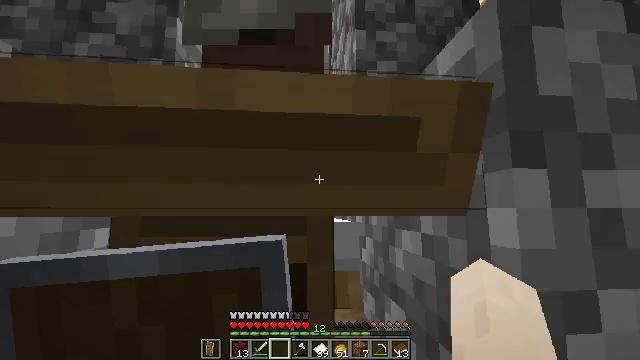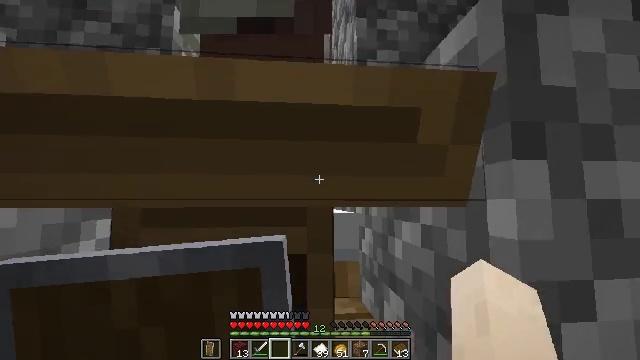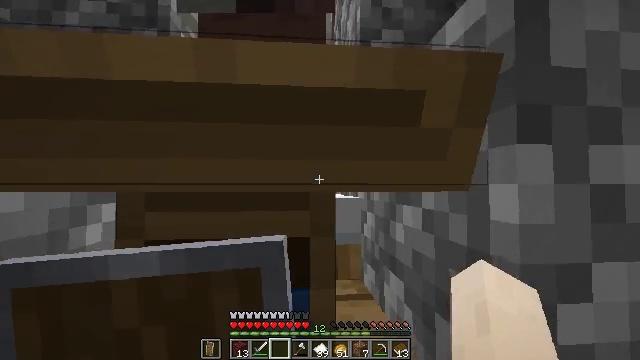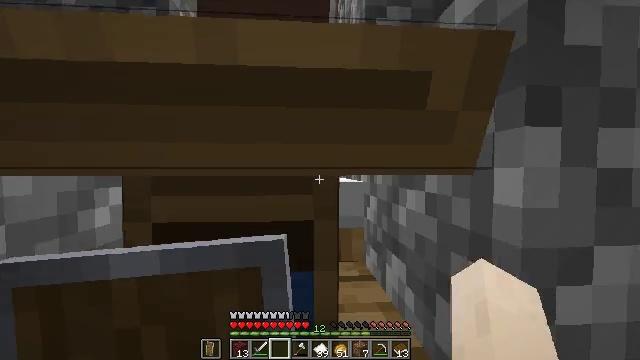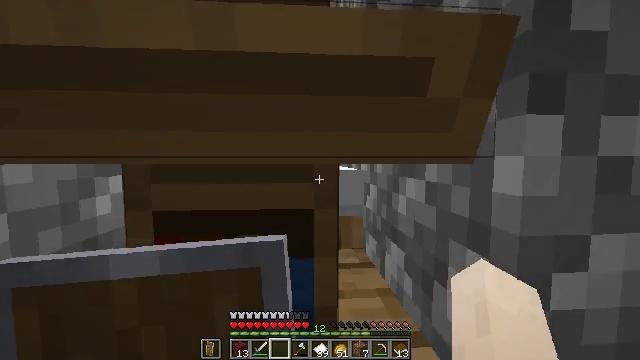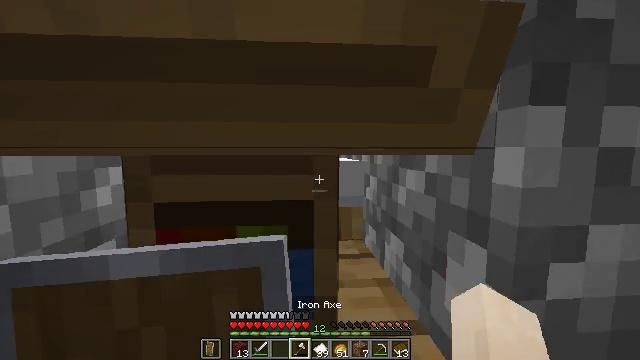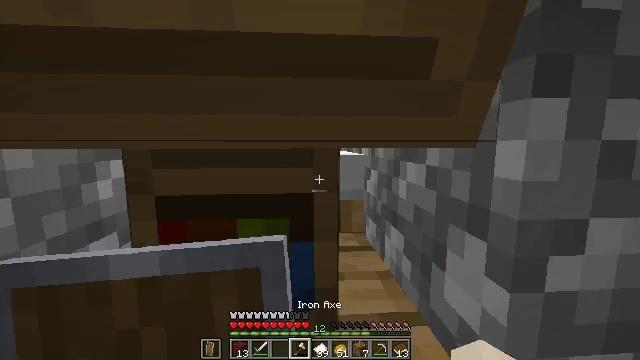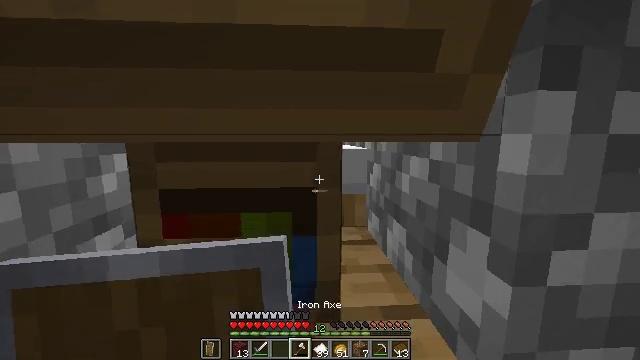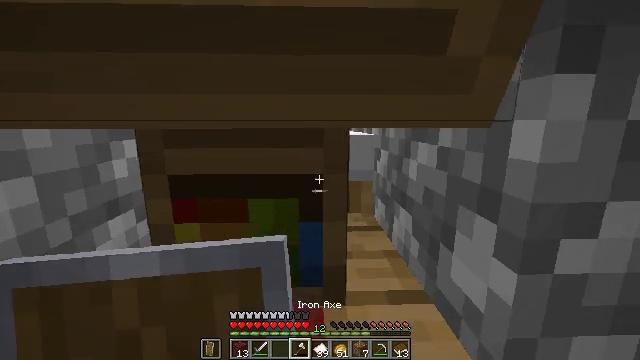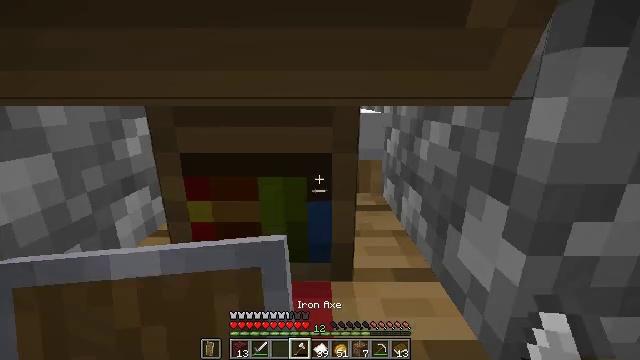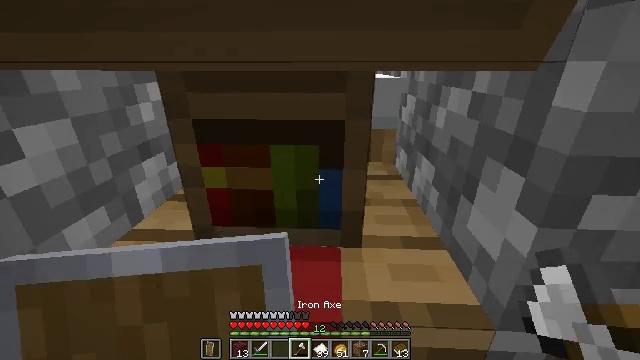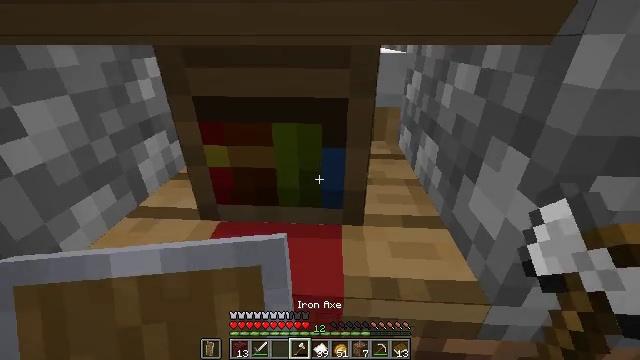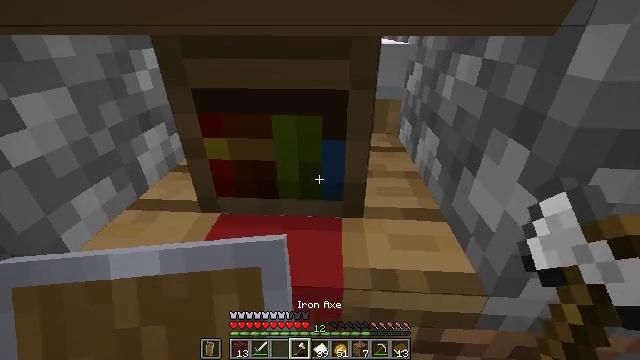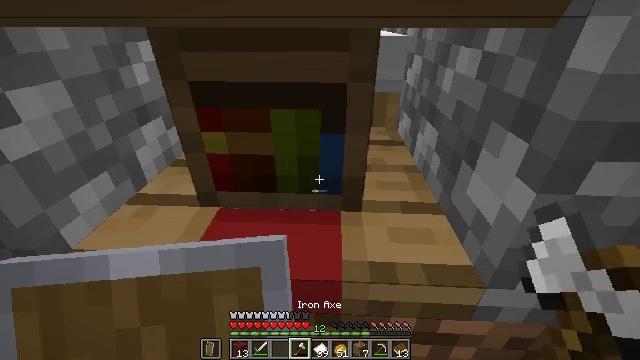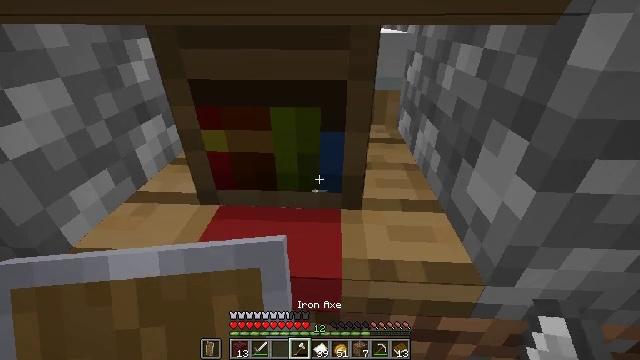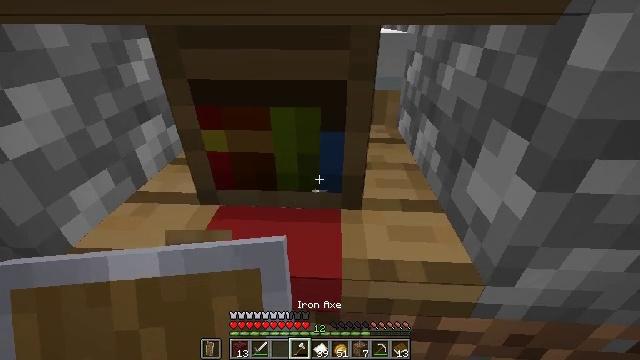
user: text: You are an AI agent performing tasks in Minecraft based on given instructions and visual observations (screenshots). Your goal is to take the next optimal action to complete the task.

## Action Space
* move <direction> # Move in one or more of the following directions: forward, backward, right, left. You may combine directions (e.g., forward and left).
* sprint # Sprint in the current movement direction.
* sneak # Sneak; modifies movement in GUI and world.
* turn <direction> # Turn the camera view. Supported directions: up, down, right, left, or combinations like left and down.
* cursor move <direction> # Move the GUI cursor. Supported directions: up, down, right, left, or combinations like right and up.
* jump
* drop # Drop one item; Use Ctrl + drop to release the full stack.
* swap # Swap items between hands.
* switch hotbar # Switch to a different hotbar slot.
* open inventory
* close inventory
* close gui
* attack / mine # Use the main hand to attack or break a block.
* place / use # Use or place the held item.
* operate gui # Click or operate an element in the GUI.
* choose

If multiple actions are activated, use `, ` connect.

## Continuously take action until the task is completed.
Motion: motion action
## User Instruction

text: Collect the lectern by destroying it.
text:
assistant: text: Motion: turn down
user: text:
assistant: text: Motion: turn down
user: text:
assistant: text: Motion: turn down
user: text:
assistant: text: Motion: turn down
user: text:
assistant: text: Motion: turn down
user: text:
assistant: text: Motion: turn down
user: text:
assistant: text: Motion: turn down
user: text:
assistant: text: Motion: turn left and down
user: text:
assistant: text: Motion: turn left and down
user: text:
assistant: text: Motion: turn left and down
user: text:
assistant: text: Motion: turn down
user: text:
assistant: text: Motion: turn down
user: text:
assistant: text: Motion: turn down
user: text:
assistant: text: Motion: no_op
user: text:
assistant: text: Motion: attack / mine
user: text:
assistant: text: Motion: attack / mine
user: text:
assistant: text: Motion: attack / mine
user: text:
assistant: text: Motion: attack / mine
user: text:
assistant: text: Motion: attack / mine
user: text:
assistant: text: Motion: attack / mine
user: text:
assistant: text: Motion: attack / mine
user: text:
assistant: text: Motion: attack / mine
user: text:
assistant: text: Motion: attack / mine
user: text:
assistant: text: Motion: attack / mine
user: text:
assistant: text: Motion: attack / mine
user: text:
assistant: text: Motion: attack / mine
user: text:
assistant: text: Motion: attack / mine
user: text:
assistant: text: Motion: attack / mine
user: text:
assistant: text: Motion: attack / mine
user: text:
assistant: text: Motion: attack / mine